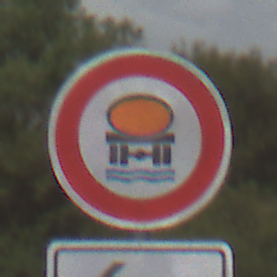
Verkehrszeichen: VerbotFahrzeugeWassergefaehrdenderLadung
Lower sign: RichtungsangabeDurchPfeile2
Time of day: Midday
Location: Outdoor (Nature)
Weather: PartlyCloudy
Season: NotSpecified
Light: Natural